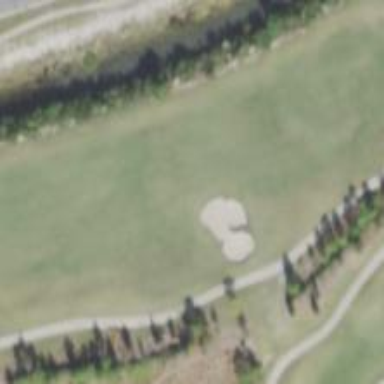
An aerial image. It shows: View of golf hole.